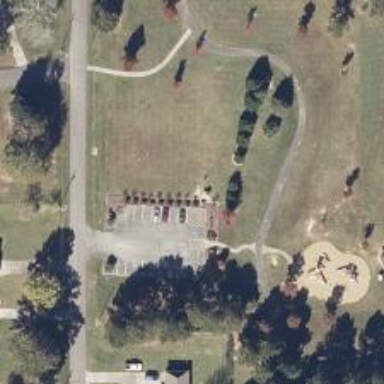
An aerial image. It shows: Disc golf course on leisure land.